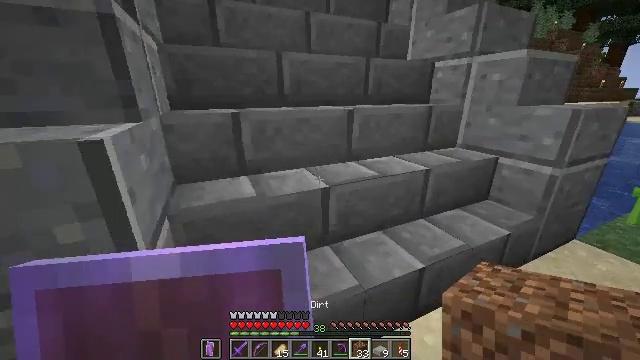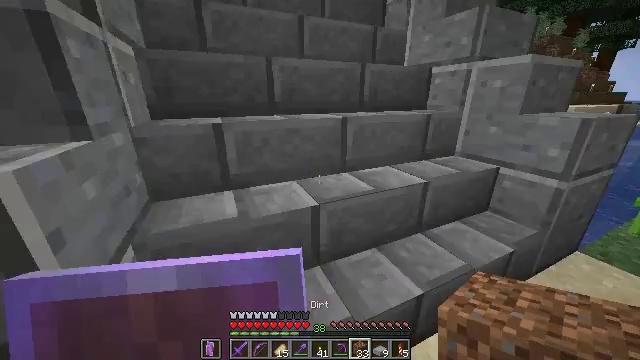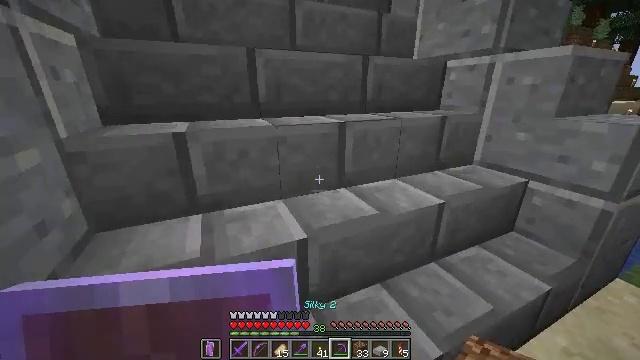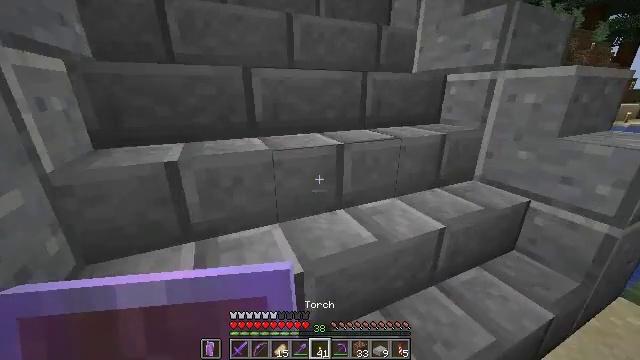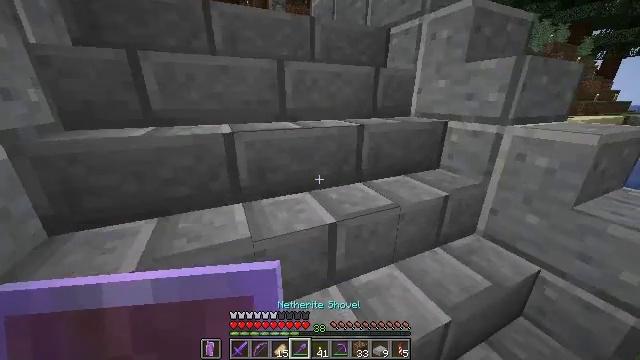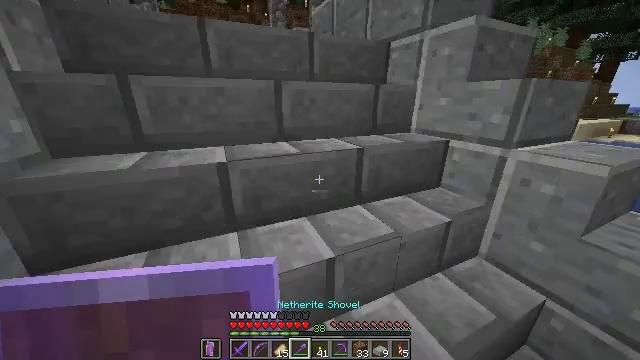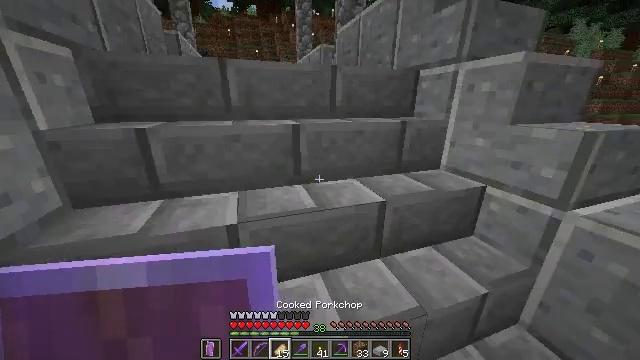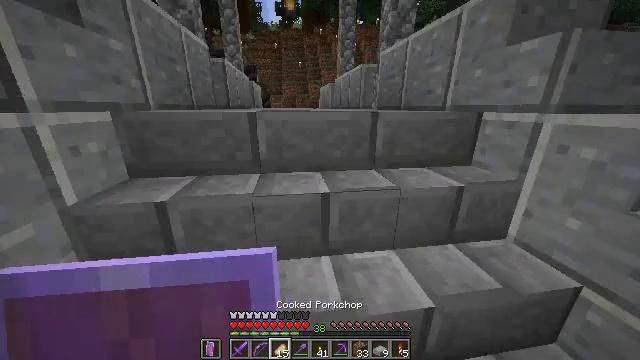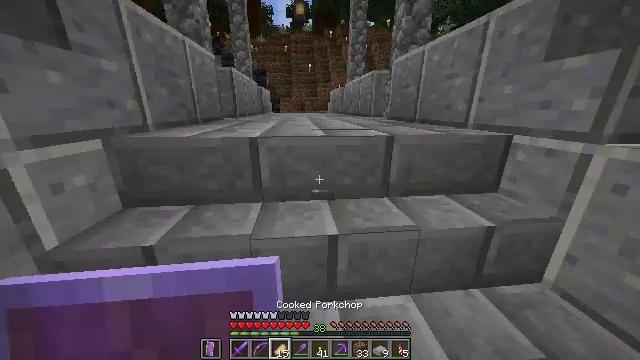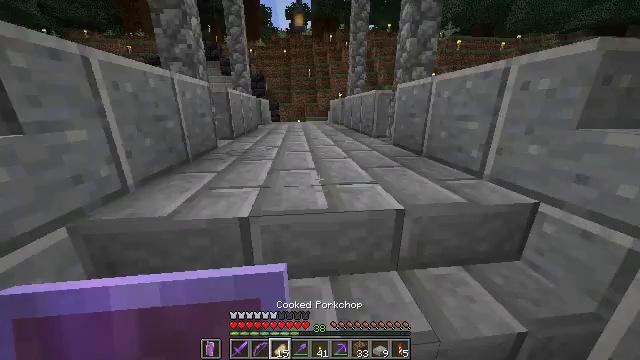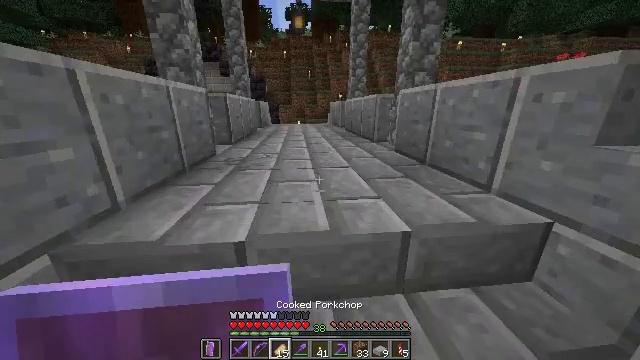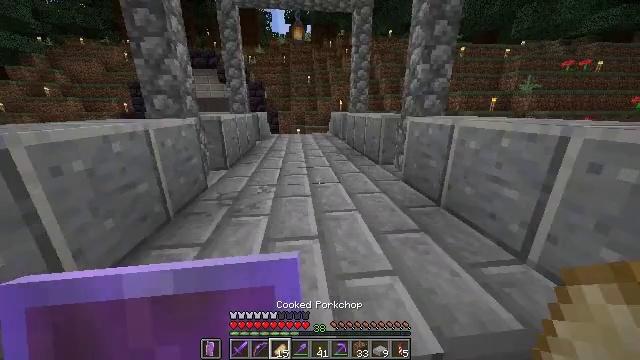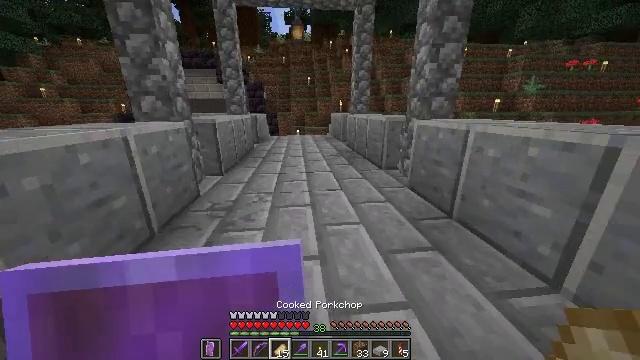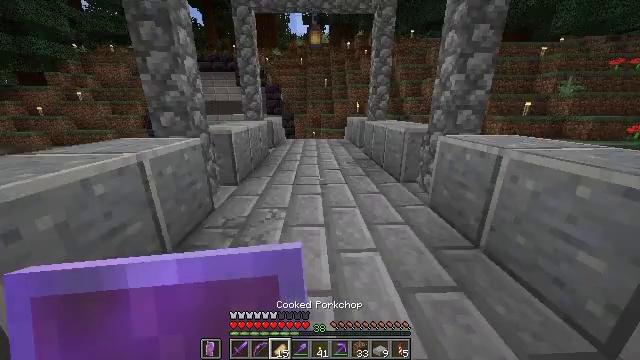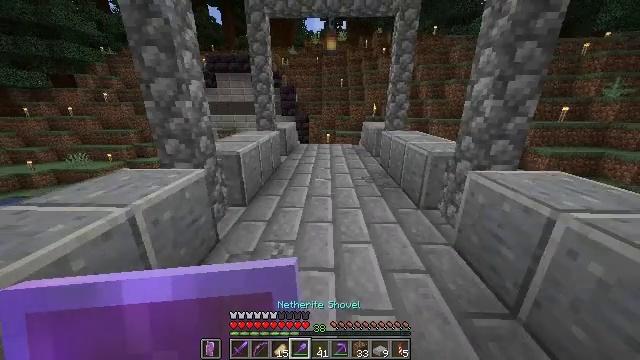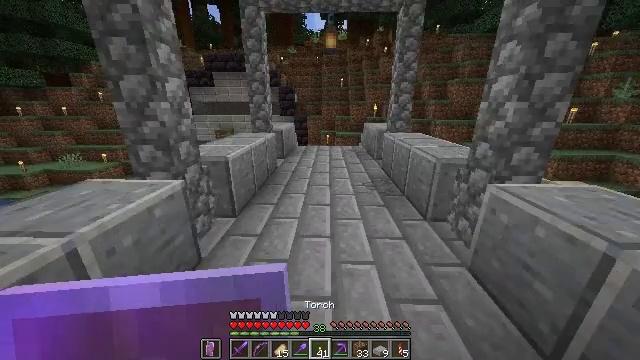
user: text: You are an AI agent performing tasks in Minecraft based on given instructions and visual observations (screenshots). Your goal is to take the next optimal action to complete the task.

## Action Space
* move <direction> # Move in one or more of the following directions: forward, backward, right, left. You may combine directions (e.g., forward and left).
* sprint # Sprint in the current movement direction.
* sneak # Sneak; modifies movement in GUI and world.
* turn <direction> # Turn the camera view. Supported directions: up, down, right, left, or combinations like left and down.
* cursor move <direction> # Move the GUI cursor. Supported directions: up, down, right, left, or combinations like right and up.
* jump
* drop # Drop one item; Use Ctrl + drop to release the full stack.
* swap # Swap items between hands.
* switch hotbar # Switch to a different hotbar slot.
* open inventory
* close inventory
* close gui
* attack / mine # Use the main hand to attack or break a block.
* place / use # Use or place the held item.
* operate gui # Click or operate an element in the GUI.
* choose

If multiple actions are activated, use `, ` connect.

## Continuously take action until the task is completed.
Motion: motion action
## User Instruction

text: Dig into the ground to collect podzol.
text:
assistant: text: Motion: move forward, sprint
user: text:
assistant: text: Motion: move forward, sprint
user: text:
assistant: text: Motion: move forward, sprint
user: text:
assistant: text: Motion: move forward, sprint
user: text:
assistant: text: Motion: move forward, sprint
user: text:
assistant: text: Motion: move forward, sprint, turn left
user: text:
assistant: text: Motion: move forward, sprint, turn left and up
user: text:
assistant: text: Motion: move forward, sprint, turn left
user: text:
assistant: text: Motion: move forward, sprint
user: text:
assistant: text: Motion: move forward, sprint
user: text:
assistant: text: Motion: move forward, sprint
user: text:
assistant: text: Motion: move forward, sprint
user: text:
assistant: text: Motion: move forward, sprint, turn left
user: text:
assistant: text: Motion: move forward, sprint, turn left
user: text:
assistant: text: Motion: move forward, sprint
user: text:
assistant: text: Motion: move forward, sprint
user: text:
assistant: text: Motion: move forward, sprint
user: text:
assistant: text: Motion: move forward, sprint
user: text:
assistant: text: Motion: move forward, sprint
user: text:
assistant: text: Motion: move forward, sprint
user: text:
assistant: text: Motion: move forward, sprint
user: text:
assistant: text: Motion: move forward, sprint
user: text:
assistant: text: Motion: move forward, sprint
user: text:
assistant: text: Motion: move forward, sprint
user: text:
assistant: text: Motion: move forward, sprint
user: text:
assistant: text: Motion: move forward, sprint
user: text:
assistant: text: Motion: move forward, sprint
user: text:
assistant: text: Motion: move forward, sprint
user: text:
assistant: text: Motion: move forward, sprint
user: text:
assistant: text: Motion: move forward, sprint